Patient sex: F
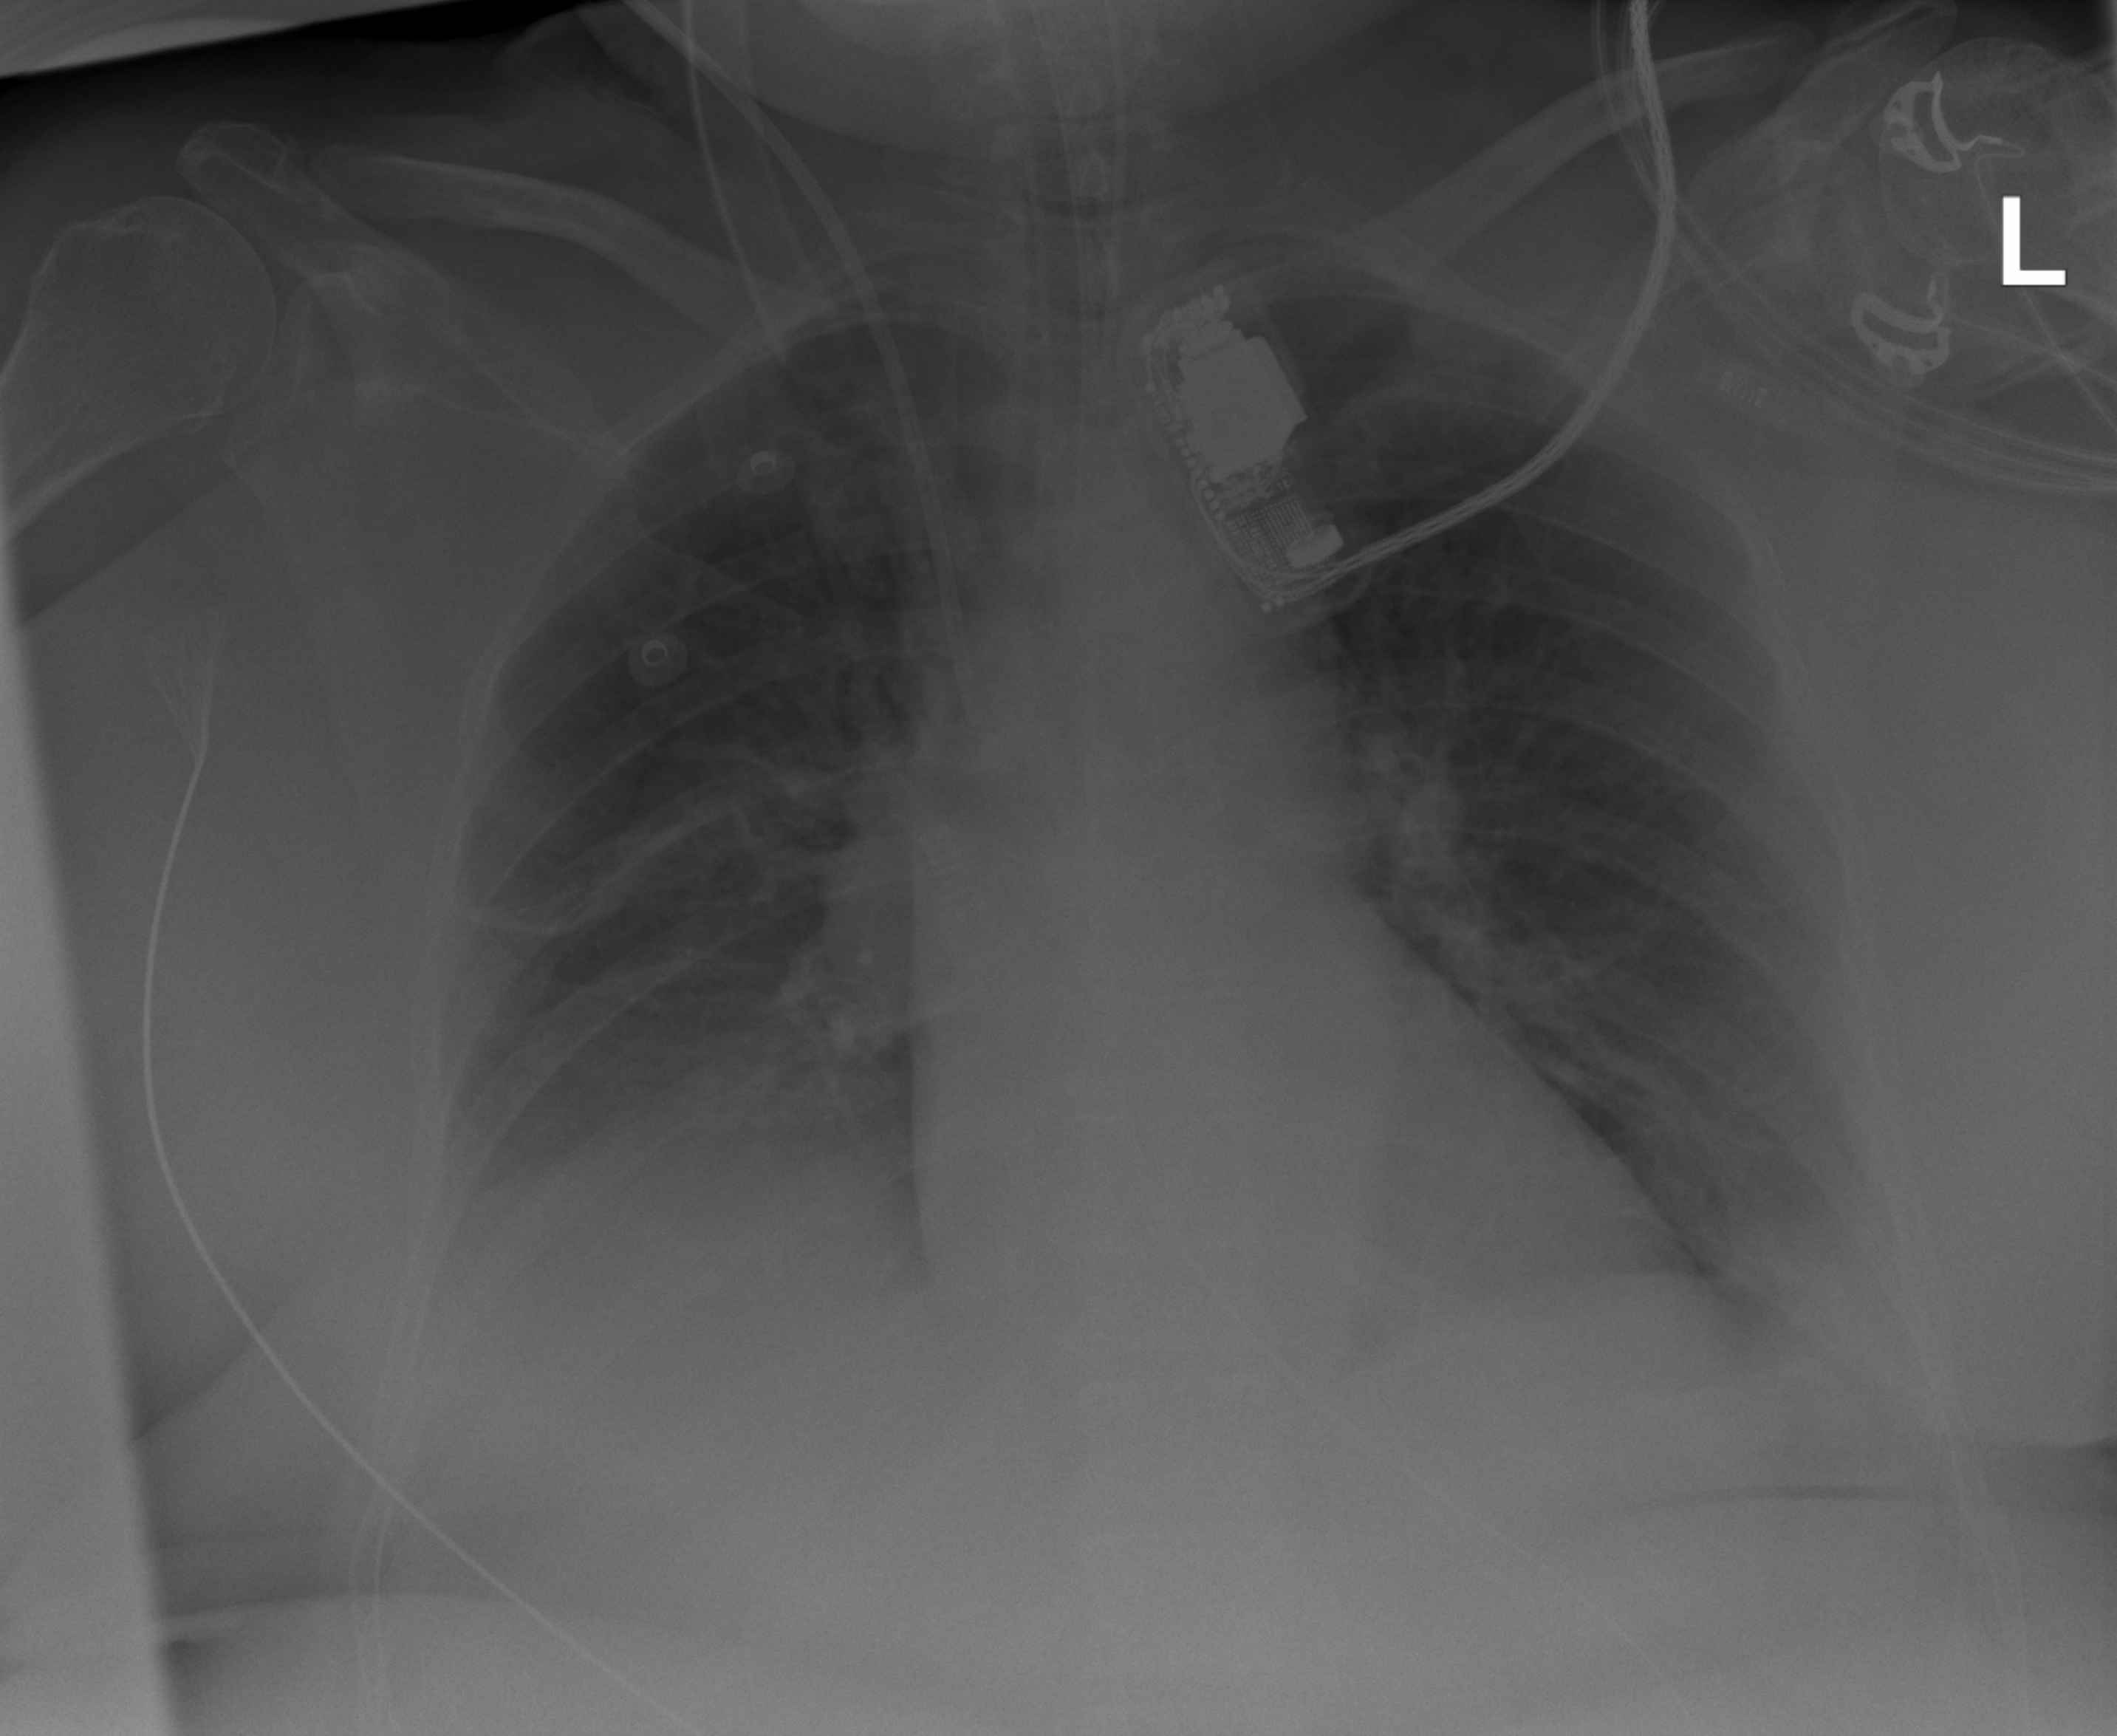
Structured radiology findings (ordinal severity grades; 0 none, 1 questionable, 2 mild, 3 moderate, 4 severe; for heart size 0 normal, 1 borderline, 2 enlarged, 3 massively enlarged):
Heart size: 0
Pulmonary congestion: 1
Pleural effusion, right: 2
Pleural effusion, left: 2
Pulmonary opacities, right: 0
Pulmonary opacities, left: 0
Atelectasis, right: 2
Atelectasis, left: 2